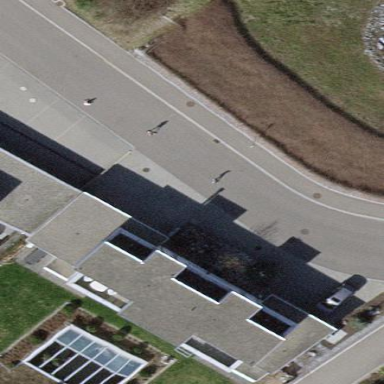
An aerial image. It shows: Flat-roofed building.